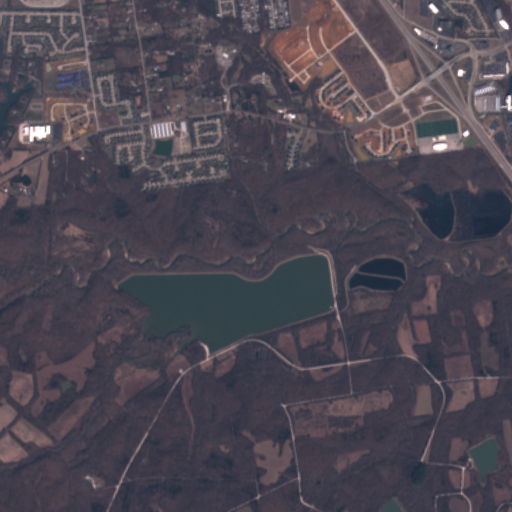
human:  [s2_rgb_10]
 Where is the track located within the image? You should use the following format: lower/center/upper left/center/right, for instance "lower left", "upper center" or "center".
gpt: The track is located in the upper left of the image.
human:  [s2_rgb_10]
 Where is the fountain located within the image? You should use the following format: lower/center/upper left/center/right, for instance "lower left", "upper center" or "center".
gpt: The fountain is located in the upper left of the image.
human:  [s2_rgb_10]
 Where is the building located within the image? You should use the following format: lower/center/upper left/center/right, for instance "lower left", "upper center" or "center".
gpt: There is no building in the image.